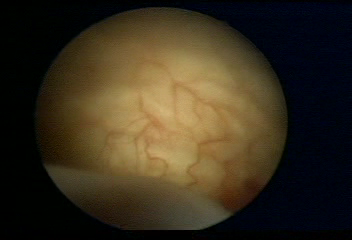
Modality: WLC
Class: Normal mucosa
Bladder cancer association: No